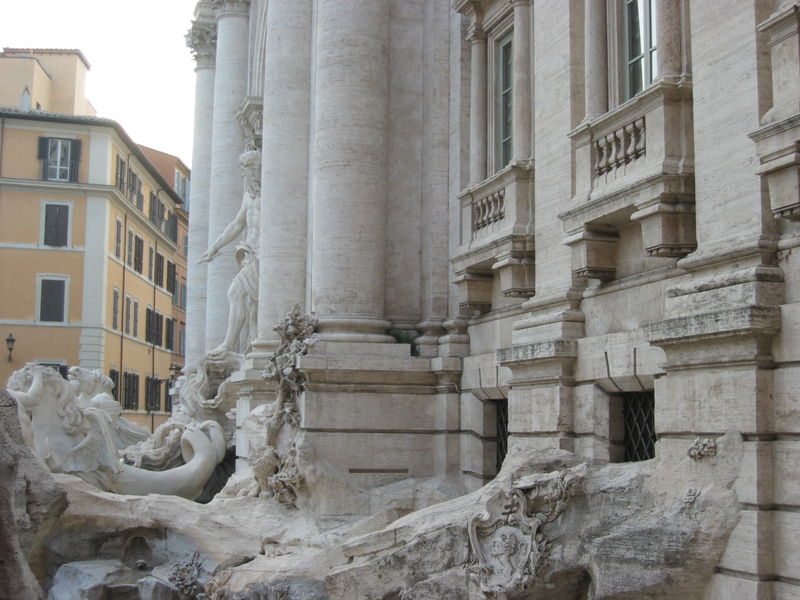
Titel: Fontana di Trevi (Trevibrunnen)
Künstler: Niccoló Salvi
Standort: Rom, Palazzo Poli (EU - I - Latium)
Schlagwörter: felsen, flügel, wasser, weiß, gelb, grün, stadt, fenster, hintergrund, marmor, säule, säulen, gebäude, haus, barock, stein, häuser, gitter, figur, rokoko, brunnen, fensterläden, pferd, pferde, skulptur, statue, fassade, läden, pilaster, figuren, tor, foto, keller, wohnhaus, fuss, nixen, rom, photo, portal, wappen, fisch, mischwesen, muscheln, jupiter, drache, mamor, bauwerk, halbsäulen, poseidon, zeuss, juppiter, white, fontana, wapen, fontana di trevi, trevi, skullptur, röm, window, stone, rome, column, fontana di trefi, marble, orome, balcony, italy, ngskulptur, fonte